Question: I was reading a DNN manual called 'DotNetNuke Module Developers Guide' for developing new modules from scratch.
The manual says to create a class library project and add reference to DotNetNuke project.
I do not find any such project in Community version source code for version 7.00.04. However, I can see DotNetNuke.Web and DotNetNuke.Web.WebClient projects but none that is called DotNetNuke.

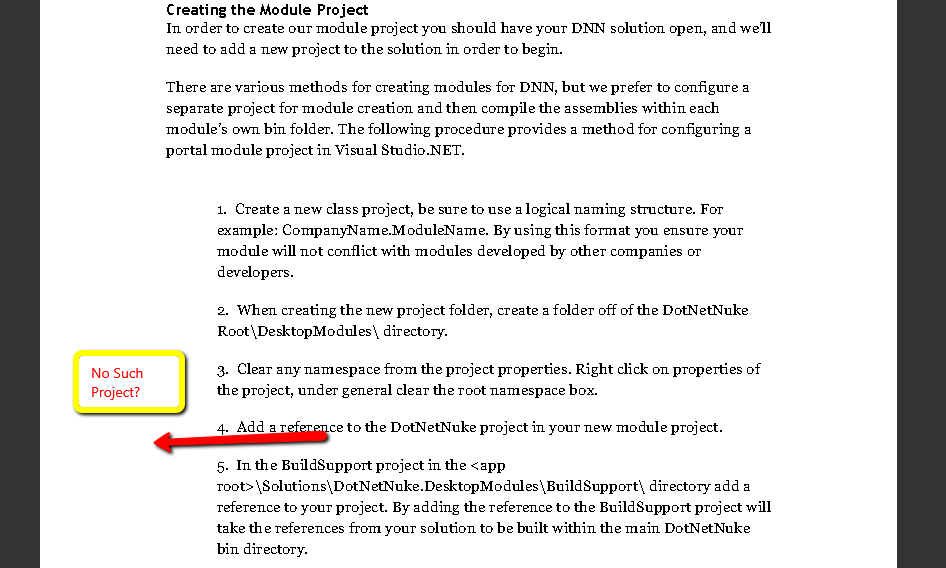
Answer: There isn't a DNN project, but there is a DotNetNuke.dll, add a reference to that (the project I believe is DotNetNuke.Library)
I would also suggest taking a look at my Templates for DNN, they make doing module development easy <URL>